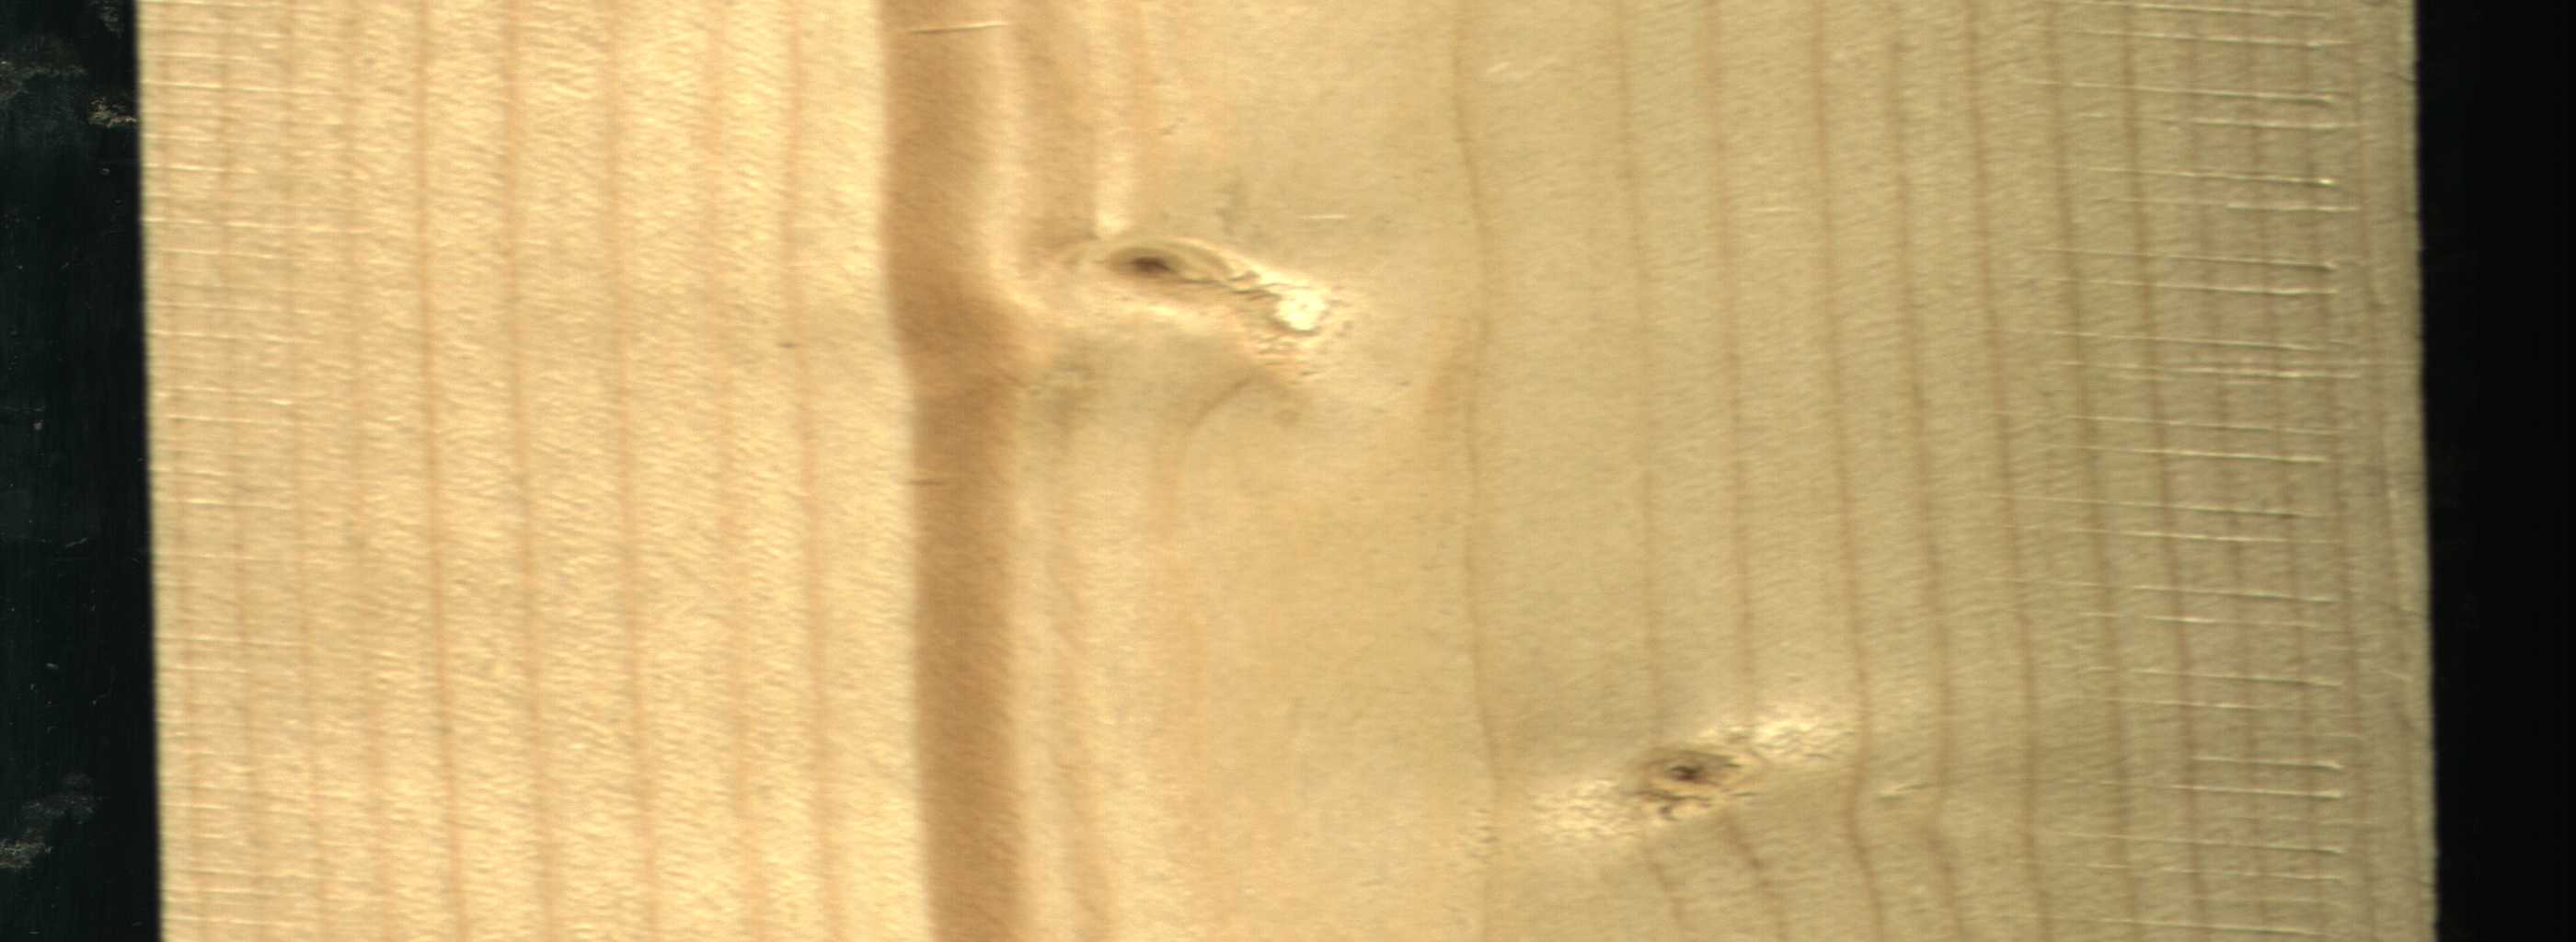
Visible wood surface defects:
Quartzity
Live_Knot
Live_Knot